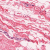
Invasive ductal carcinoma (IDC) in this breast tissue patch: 0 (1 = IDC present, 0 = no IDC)